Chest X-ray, PA view. Patient: 57 years old, sex F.
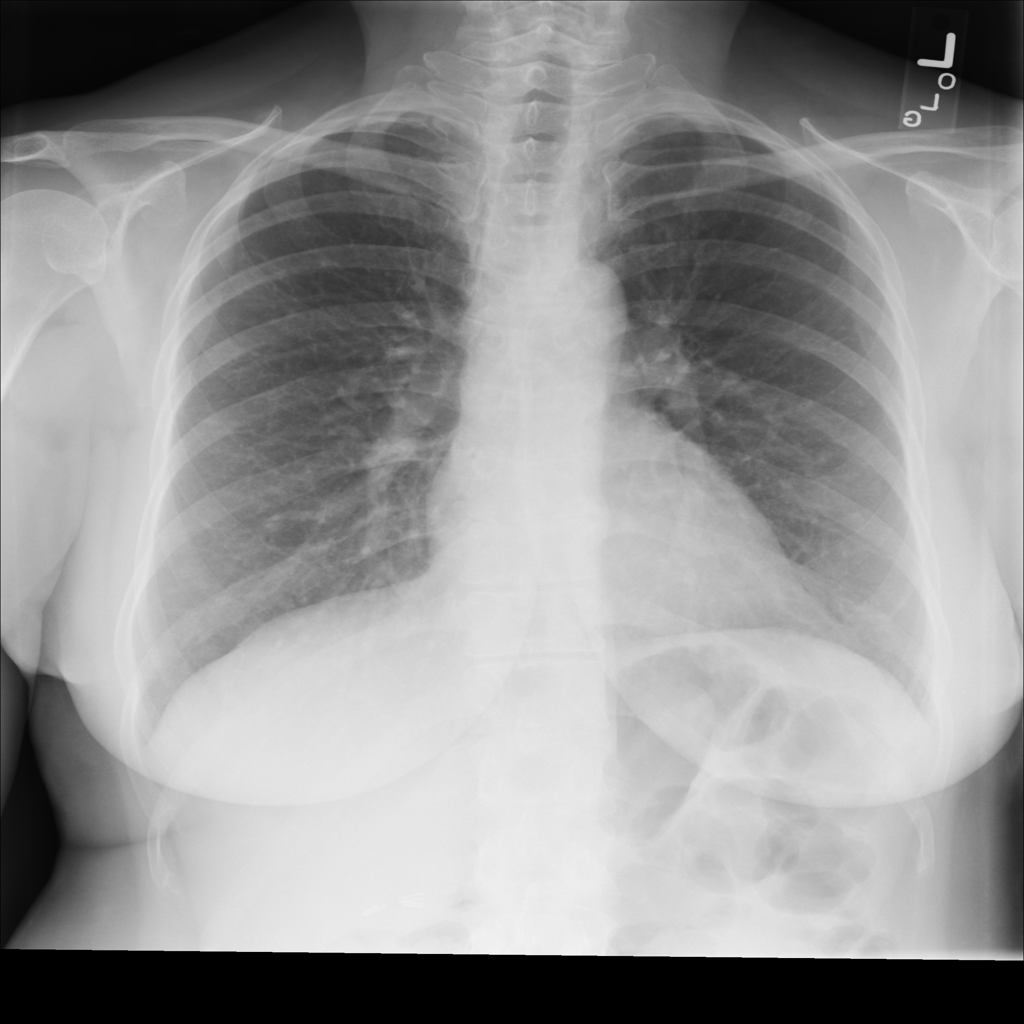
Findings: Nodule